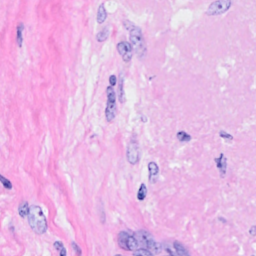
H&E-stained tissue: Breast